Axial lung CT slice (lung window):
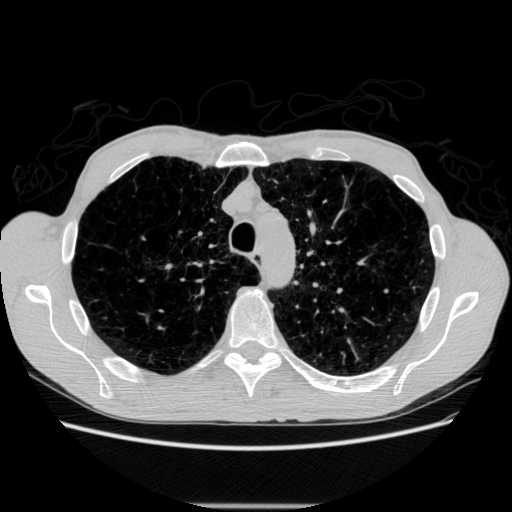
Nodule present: no